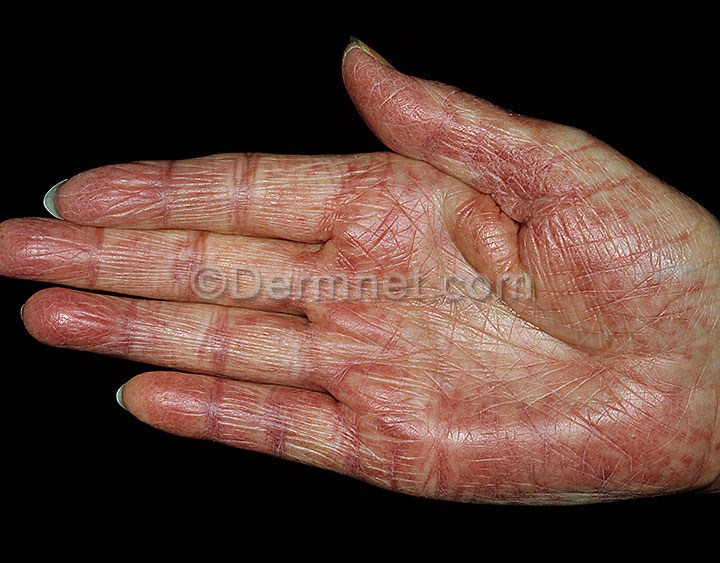
Disease: Lupus and other Connective Tissue diseases